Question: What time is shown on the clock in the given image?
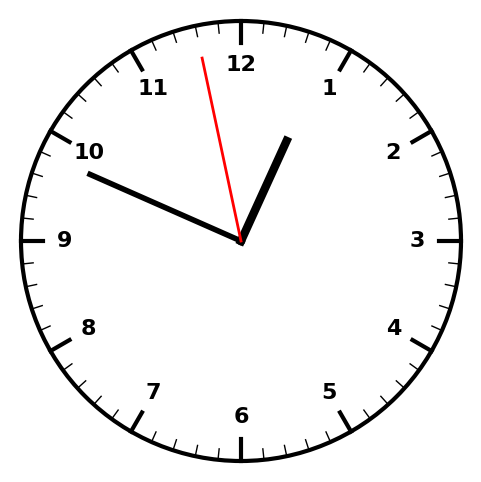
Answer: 12:48:58